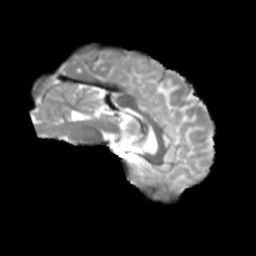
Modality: T2w
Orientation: sagittal
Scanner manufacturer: siemens
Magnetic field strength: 3 T
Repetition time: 4 s
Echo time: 0.0594 s